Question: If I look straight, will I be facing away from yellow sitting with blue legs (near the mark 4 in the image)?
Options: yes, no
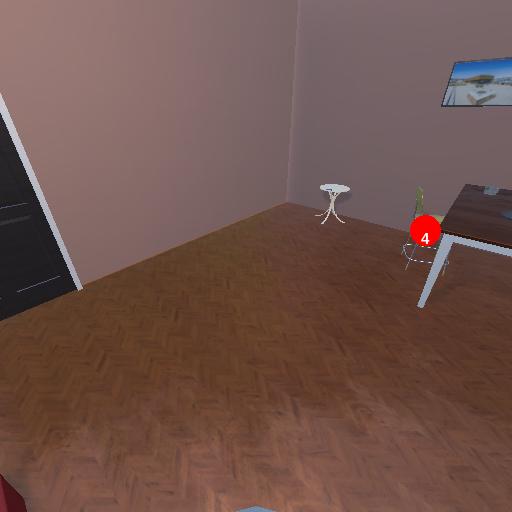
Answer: yes